Question: for some time now, on my 2nd development machine VS2012 is not showing any (XML-)documentation for system/GAC/built-in assemblies. E.g., when I jump to a built-in Type that resides in mscorlib.dll, there is no documentation (see screenshot). If I include my own assemblies (that are accompanied by their respective XMLs) I can see the full doc. I tried resetting Intellisense but that didn't help. This is how it looks:

(The pluses over each member that would expand the comment are totally missing and ctrl+space doesn't show anything either)
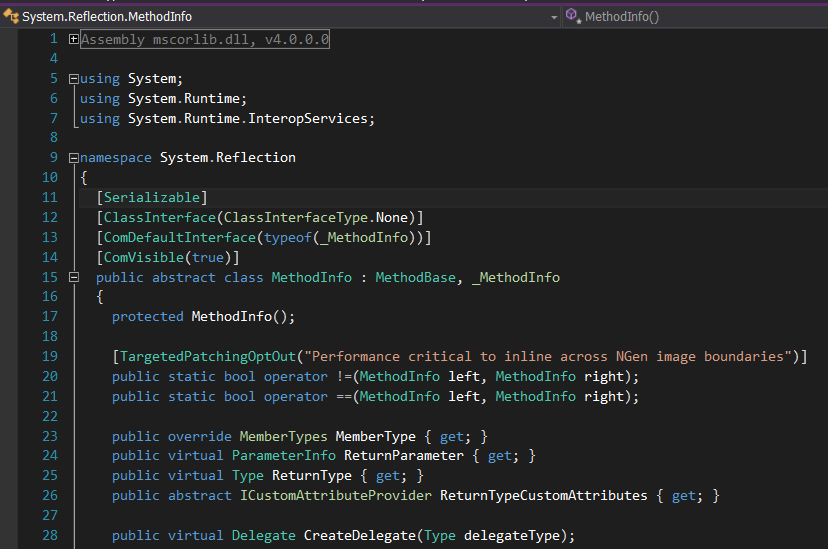
Answer: The most likely cause for this problem is the XML documentation for mscorlib is not installed in the same location as the mscorlib reference assembly. The best way to check for this
- -
> C:\Program Files (x86)\Reference Assemblies\Microsoft\Framework.NETFramework4.5\mscorlib.dll
- -
If the file is not there then it looks like the reference assemblies failed to properly install documentation. You could just copy it from another machine or repair the Visual Studio installation